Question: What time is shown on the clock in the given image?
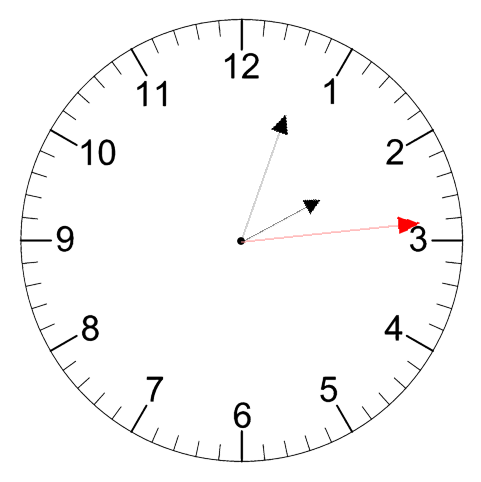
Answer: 02:03:14